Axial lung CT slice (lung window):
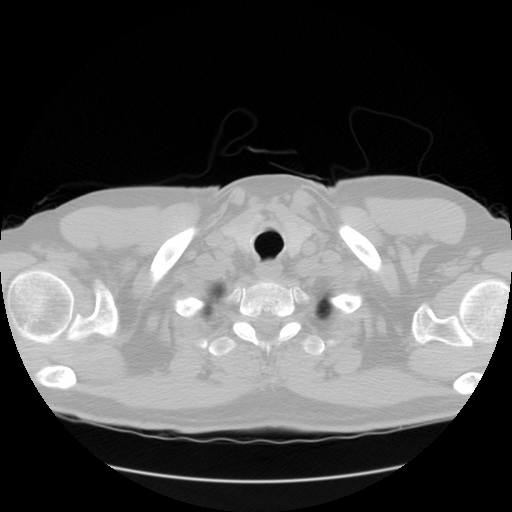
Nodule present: no